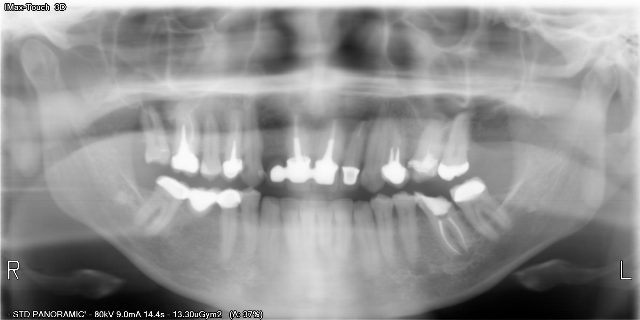
adult